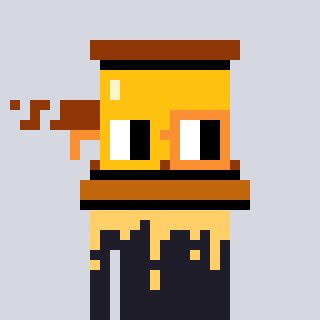
a pixel art character with square yellow and orange glasses, a gavel-shaped head and a grayscale-colored body on a cool background